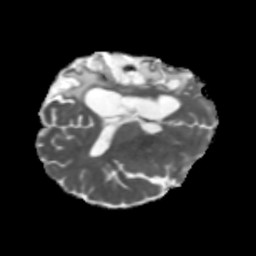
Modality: MD
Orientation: axial
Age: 51
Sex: female
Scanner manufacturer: siemens
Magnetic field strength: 3 T
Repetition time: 5.47 s
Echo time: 0.0854 s